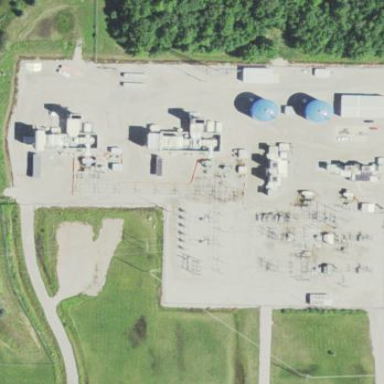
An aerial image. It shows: Power substation.